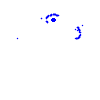
Particle: pion